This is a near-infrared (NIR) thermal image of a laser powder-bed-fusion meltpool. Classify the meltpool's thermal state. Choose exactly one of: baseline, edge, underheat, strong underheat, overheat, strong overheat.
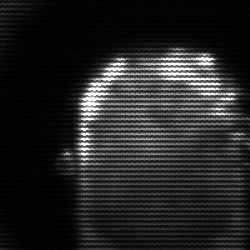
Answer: baseline